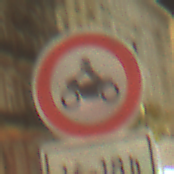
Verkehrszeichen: VerbotKraftraeder
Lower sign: ZeitangabenOhneBeschraenkungAufWochentage1
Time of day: Night
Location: Outdoor (Urban)
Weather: Clear
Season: NotSpecified
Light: Artificial